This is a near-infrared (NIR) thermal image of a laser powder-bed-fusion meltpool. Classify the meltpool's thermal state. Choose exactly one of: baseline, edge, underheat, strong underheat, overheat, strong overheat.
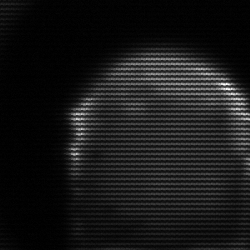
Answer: edge